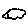
Label: cloud